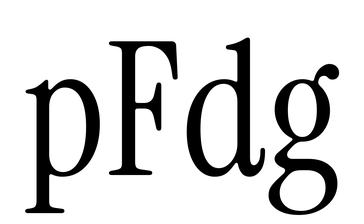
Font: InstrumentSerif-Regular